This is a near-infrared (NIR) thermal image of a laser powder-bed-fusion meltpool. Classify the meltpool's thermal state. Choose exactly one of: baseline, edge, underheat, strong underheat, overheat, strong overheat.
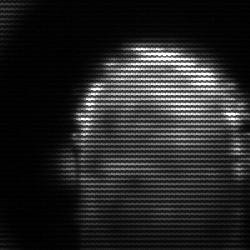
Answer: baseline